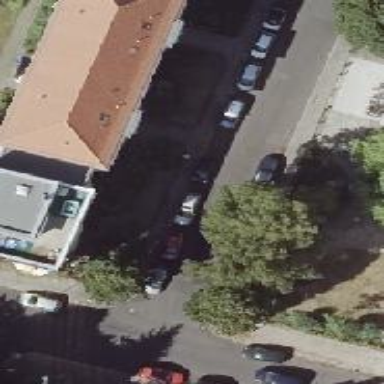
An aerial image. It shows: Hipped roof on apartment building.